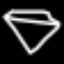
Label: diamond